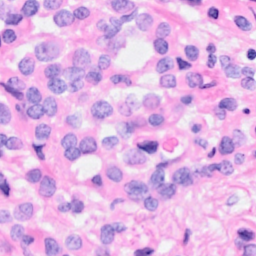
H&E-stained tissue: Breast